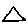
Label: triangle